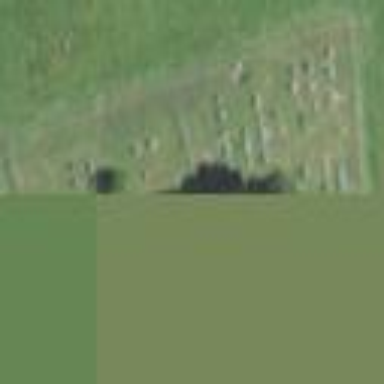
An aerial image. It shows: Cemetery.